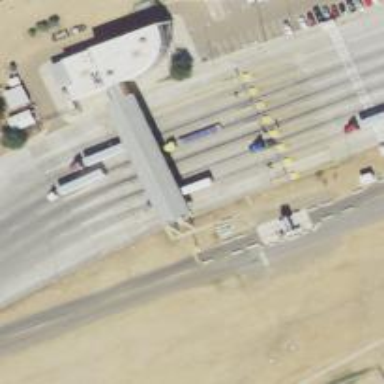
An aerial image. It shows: Border control barrier.